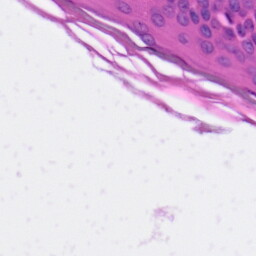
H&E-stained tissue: Skin